Question: Hi I am working on an application in which when I select on an listitem its background color should change and it should also show a vertical bar of single color at left side of listitem like it appears in youtube application.

I know how to change background color on listview item click but how do I add the red line which is apprearing in youtube application. For this I have thought of adding a view in listview item xml which I would make visible on item click event.But in that case how would I hide the view from other listview items? Or is their any other easy way to implement this?
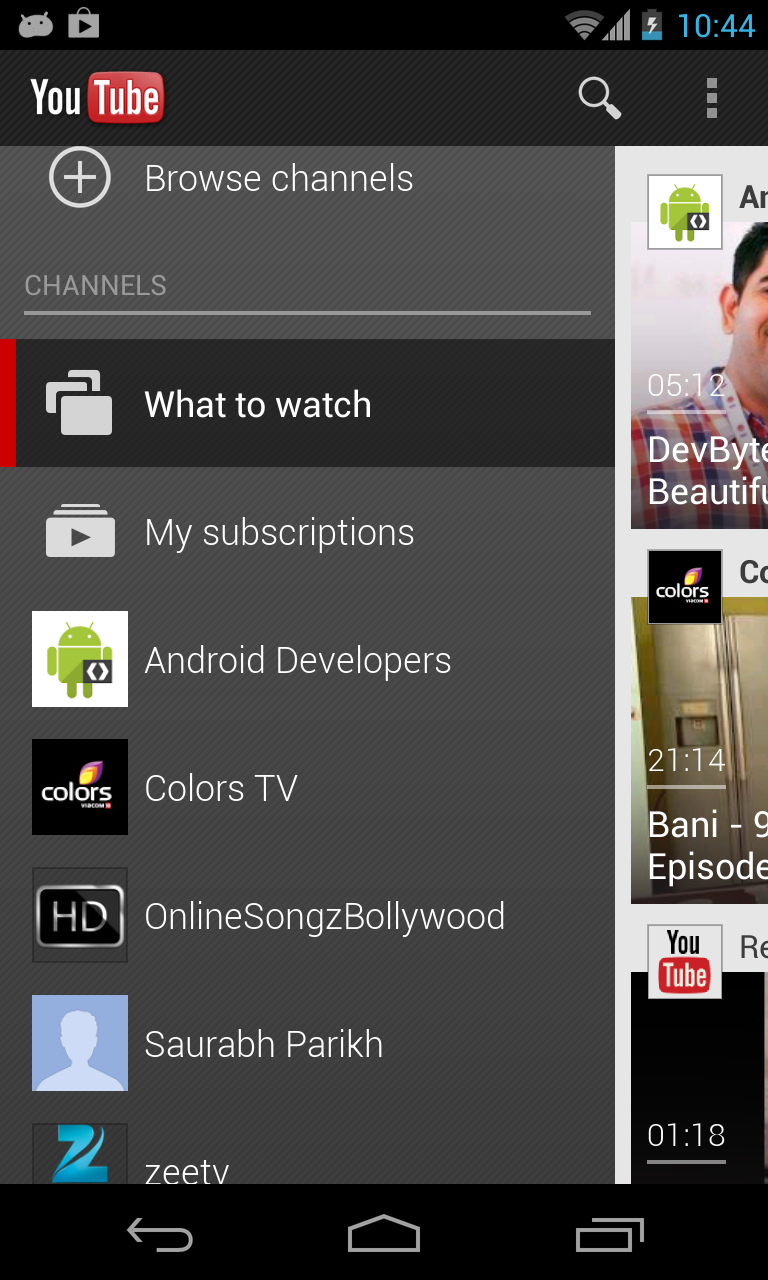
Answer: Try to use this drawable for item state_pressed:
'''
<?xml version="1.0" encoding="utf-8"?>
<layer-list xmlns:android="http://schemas.android.com/apk/res/android">
<item>
<shape>
<solid android:color="@android:color/holo_red_dark" />
</shape>
</item>
<item android:left="10dp">
<shape>
<solid android:color="@android:color/black" />
</shape>
</item>
</layer-list>
'''